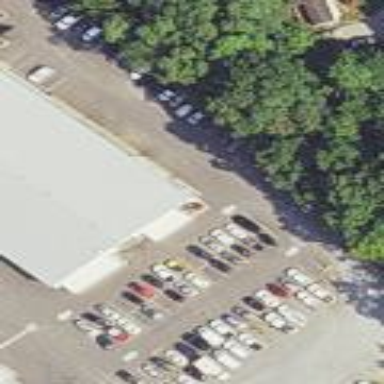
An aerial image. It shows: Parking area with surface.